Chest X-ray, AP view. Patient: 50 years old, sex F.
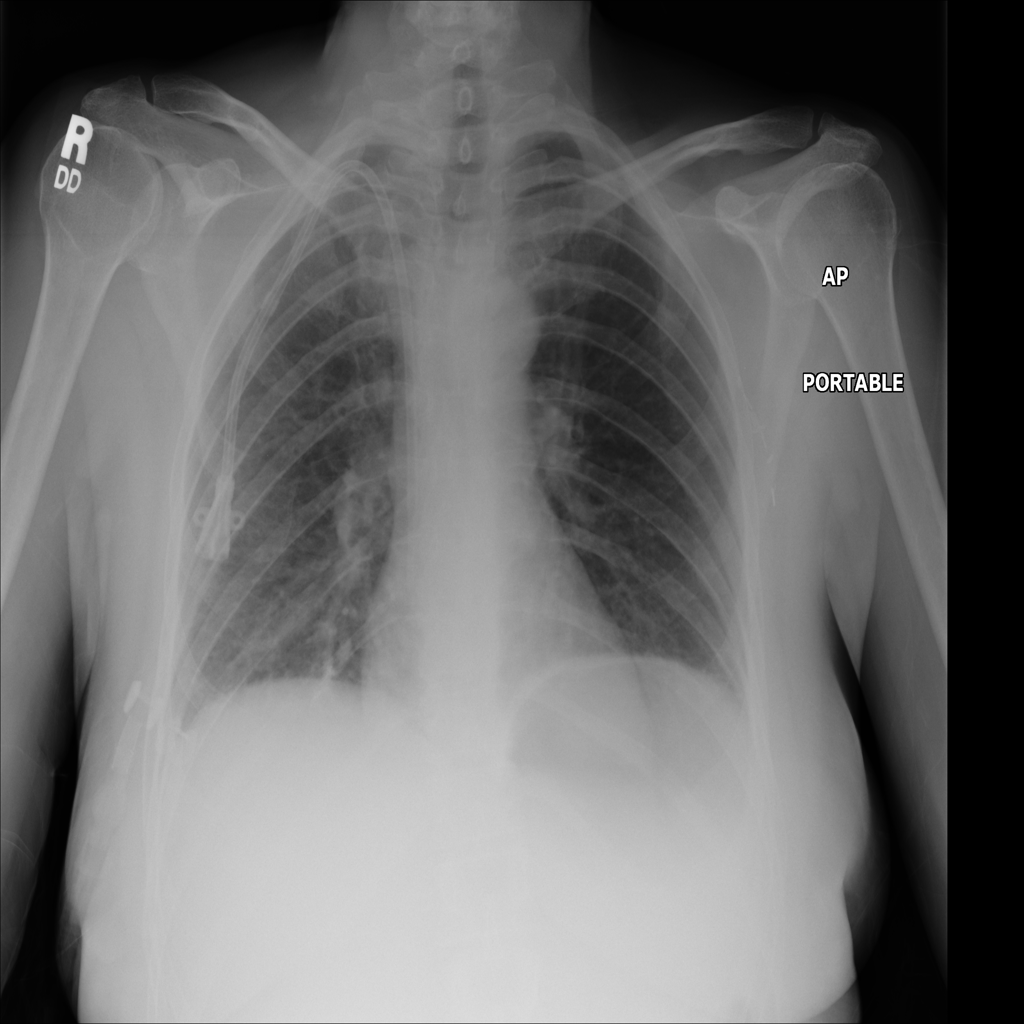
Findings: No Finding